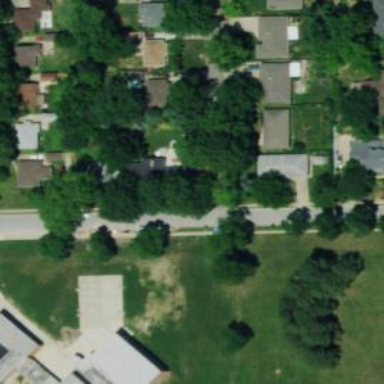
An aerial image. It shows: Neighborhood.